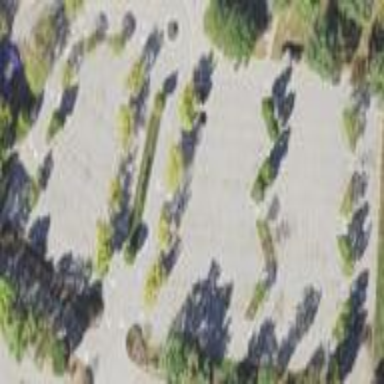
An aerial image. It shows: Parking area with surface.